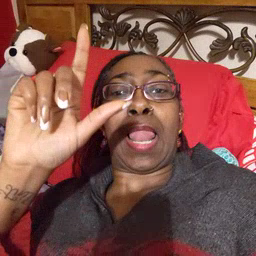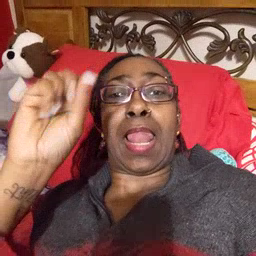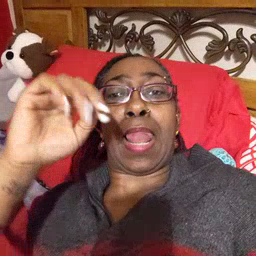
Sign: lamp